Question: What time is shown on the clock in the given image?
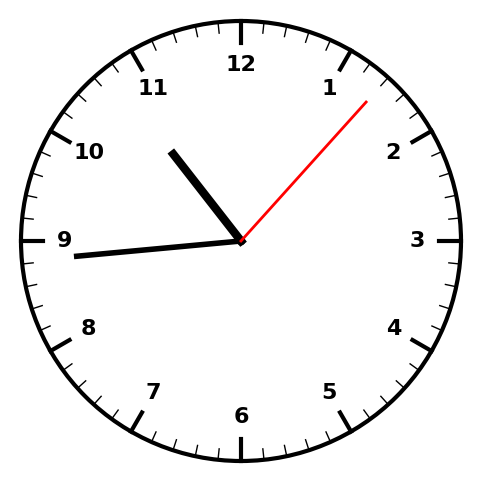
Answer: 10:44:07